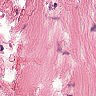
Metastatic tissue present: no